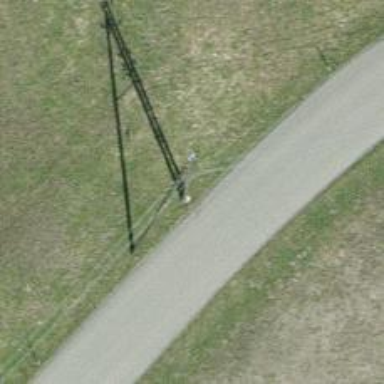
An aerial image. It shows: Power pole.